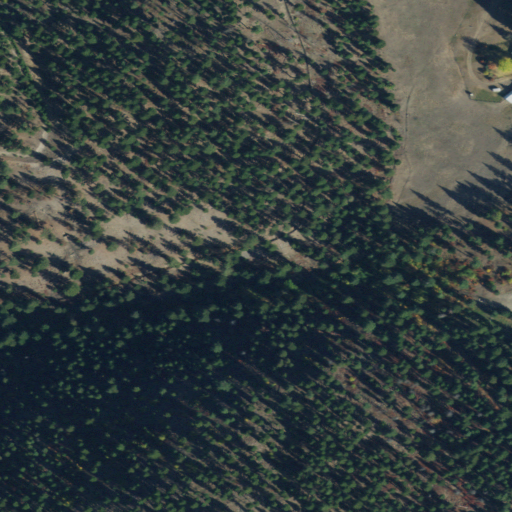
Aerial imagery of valley in Idaho named Friedorf Gulch containing evergreen forest, shrub, grassland, open development, and low intensity development